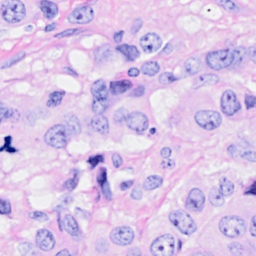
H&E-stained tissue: Breast